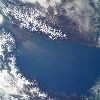
Label: water